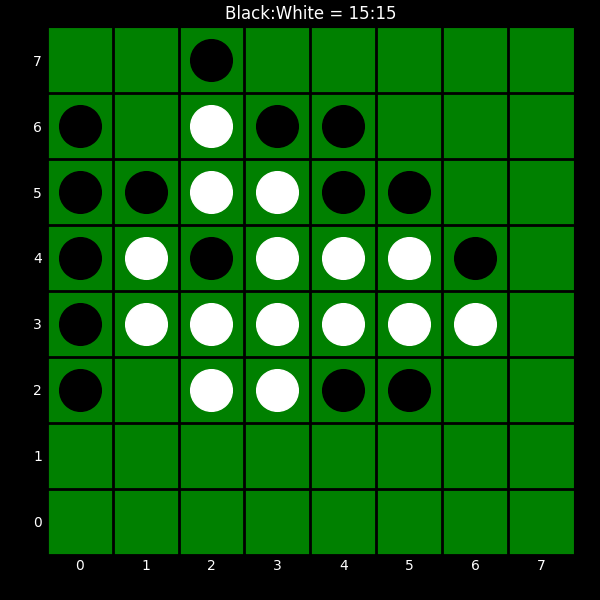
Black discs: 15
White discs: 15